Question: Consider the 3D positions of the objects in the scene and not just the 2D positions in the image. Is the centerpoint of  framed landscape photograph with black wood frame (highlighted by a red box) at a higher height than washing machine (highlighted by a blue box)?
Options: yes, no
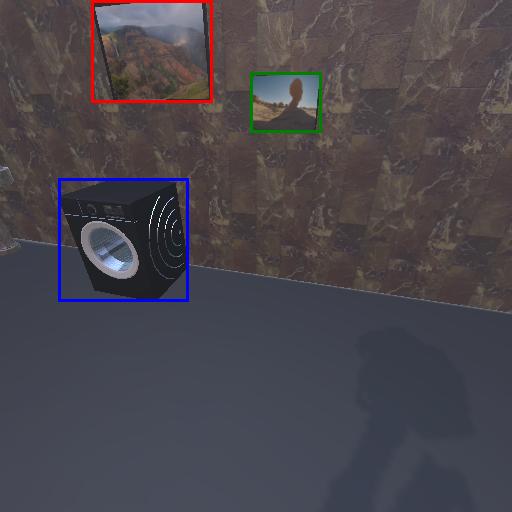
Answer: yes